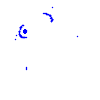
Particle: electron